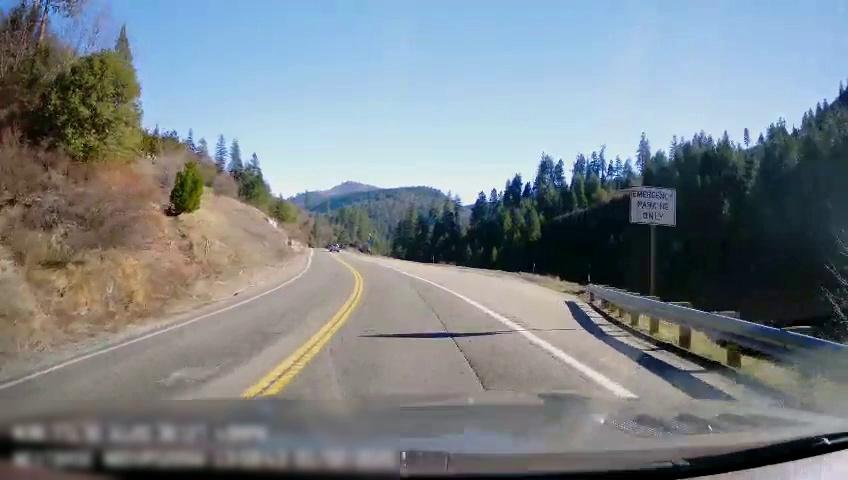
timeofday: Day
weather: Sunny
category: Drivable Space
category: Drivable Space
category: Vehicles | Truck
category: Lanes | Opposite Lane
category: Lanes | Current Lane
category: Lanes | Opposite Lane
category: Lanes | Current Lane
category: Traffic | Signs